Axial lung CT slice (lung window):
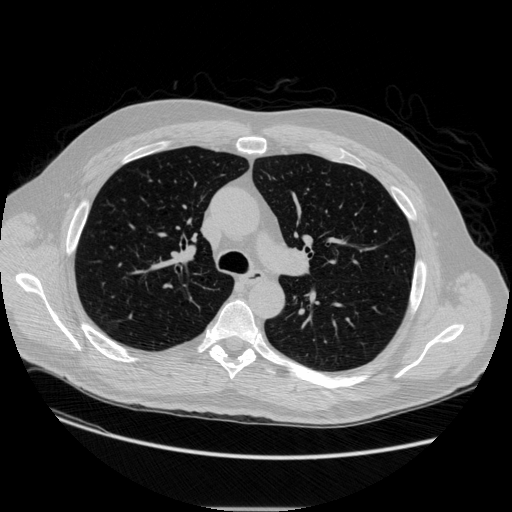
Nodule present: no